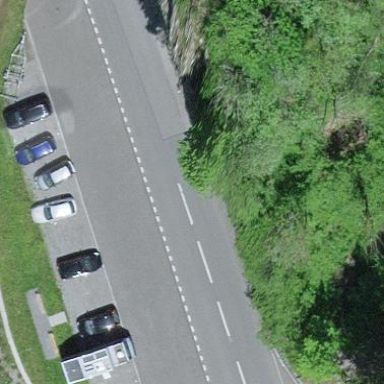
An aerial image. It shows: Street-side parking area.